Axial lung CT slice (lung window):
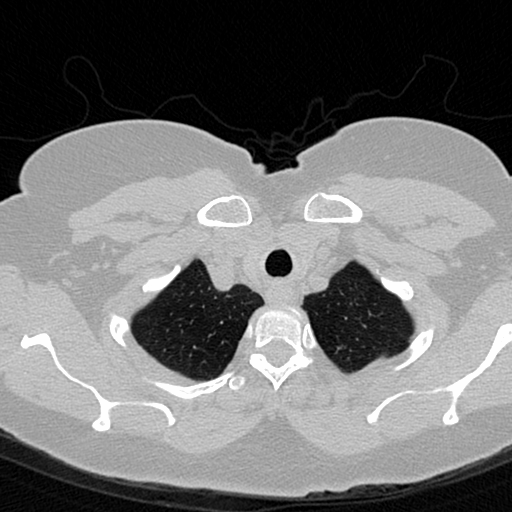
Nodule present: no